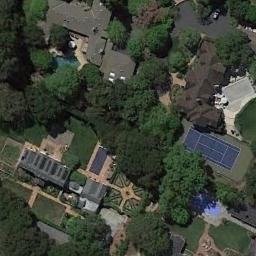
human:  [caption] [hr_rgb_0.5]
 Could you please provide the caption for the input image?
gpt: Two tennis courts, one shaded by trees, the other not .

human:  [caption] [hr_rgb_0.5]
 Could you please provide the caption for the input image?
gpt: Tennis court and swimming pool in the middle of a residential area surrounded by trees .

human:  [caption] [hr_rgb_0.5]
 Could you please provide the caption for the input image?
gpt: There are many trees near the tennis court .

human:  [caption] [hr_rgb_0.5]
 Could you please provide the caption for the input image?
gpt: The tennis court is on the grass next to some buildings and trees .

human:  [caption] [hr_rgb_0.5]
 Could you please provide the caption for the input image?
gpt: There are many green trees beside the tennis court .